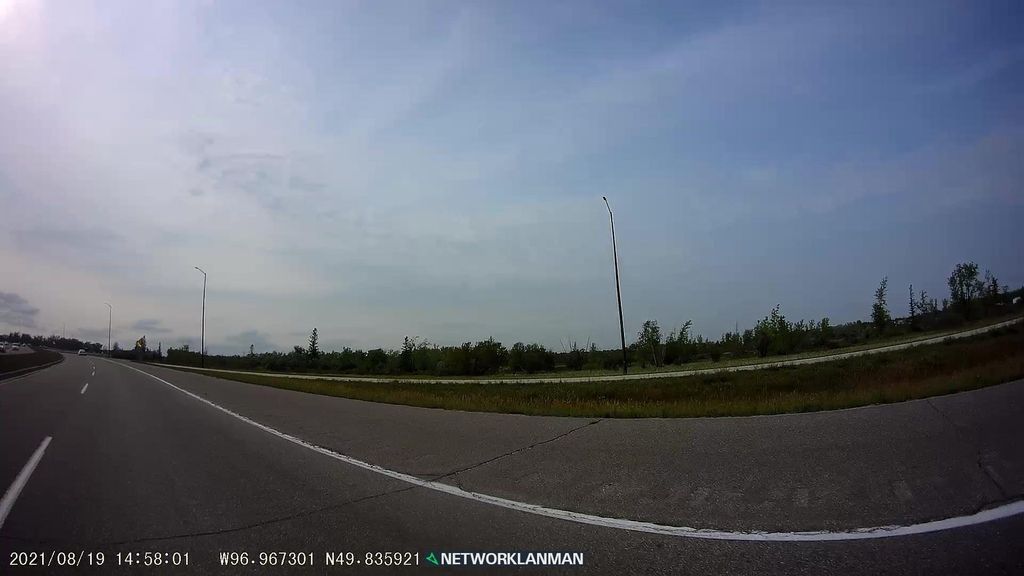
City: winnipeg